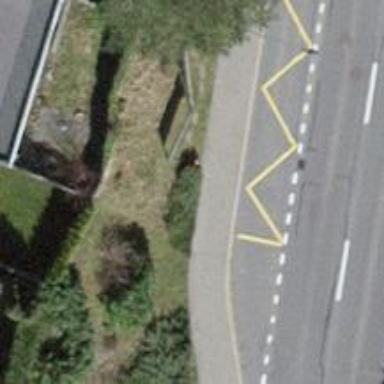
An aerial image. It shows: Bus stop with platform for public transport.